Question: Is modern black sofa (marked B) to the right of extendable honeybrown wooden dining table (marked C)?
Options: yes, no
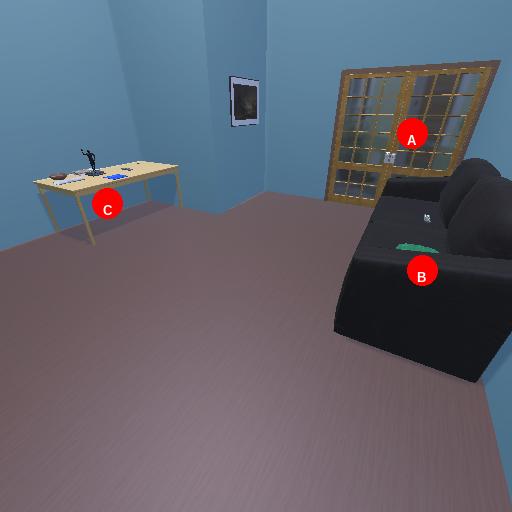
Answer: yes